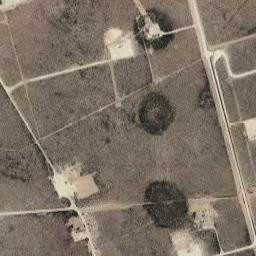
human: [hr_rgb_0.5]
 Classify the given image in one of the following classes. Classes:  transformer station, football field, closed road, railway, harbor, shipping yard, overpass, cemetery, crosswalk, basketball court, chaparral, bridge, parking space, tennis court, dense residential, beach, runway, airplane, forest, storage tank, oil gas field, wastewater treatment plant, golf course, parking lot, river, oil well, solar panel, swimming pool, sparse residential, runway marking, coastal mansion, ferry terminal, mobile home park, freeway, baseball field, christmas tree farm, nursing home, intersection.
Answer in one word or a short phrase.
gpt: oil gas field